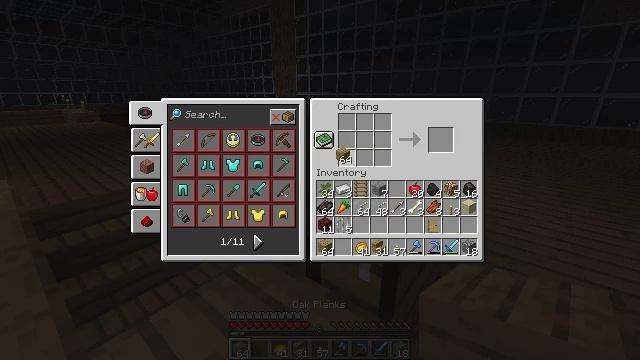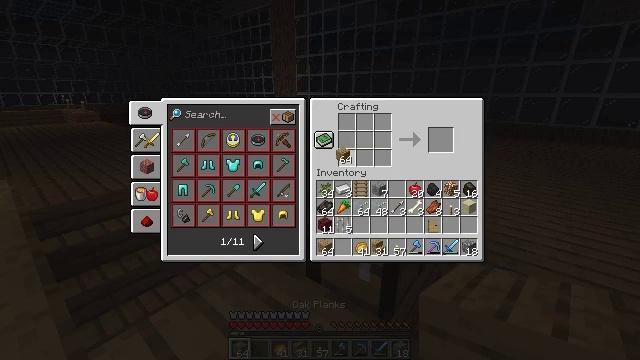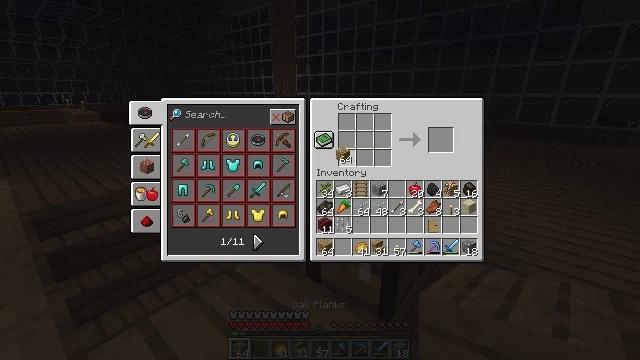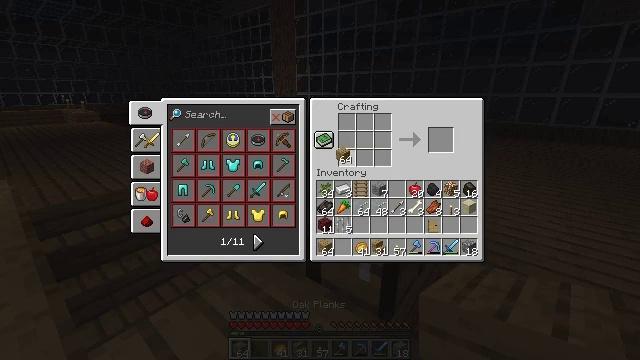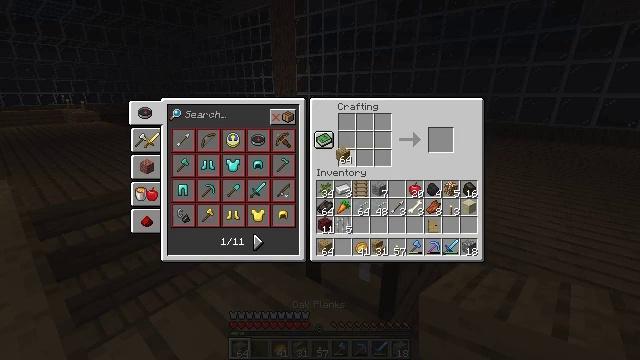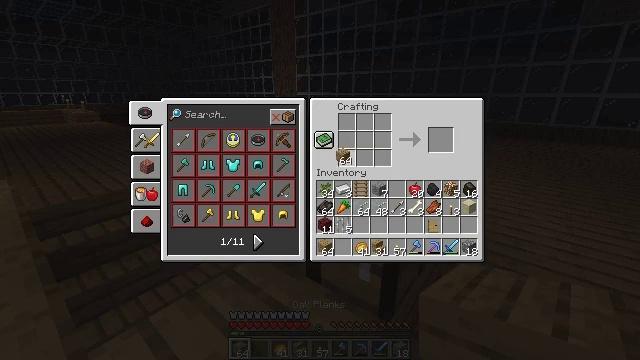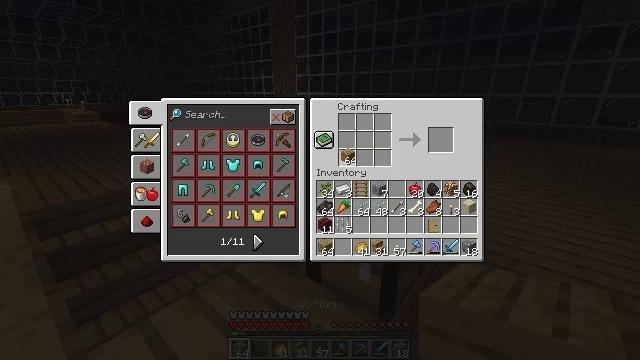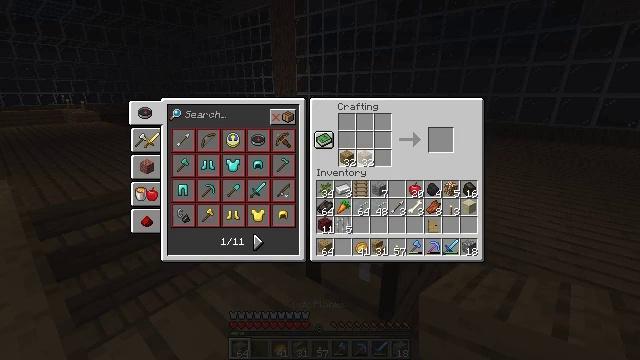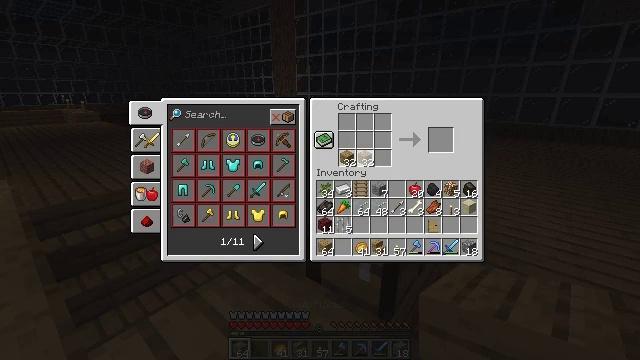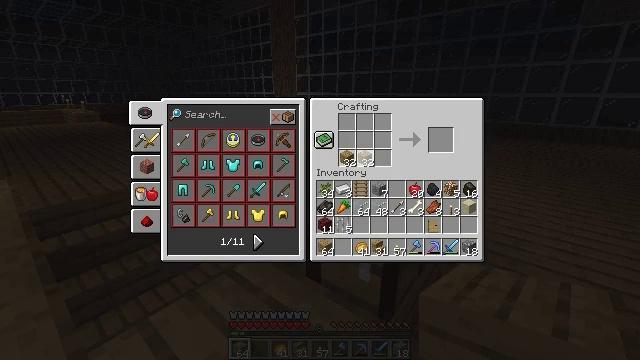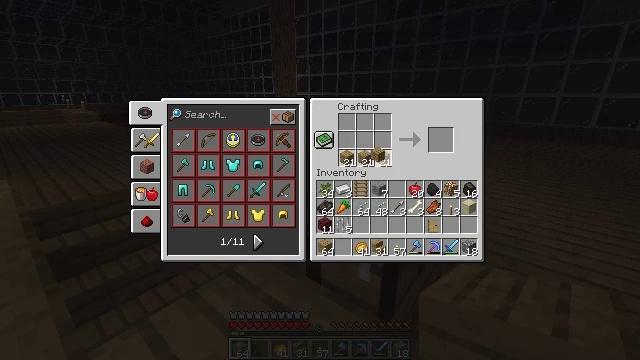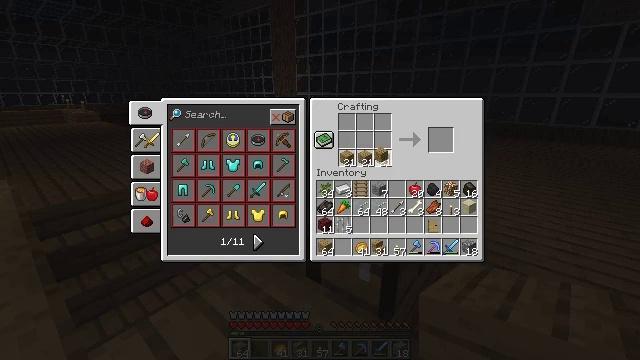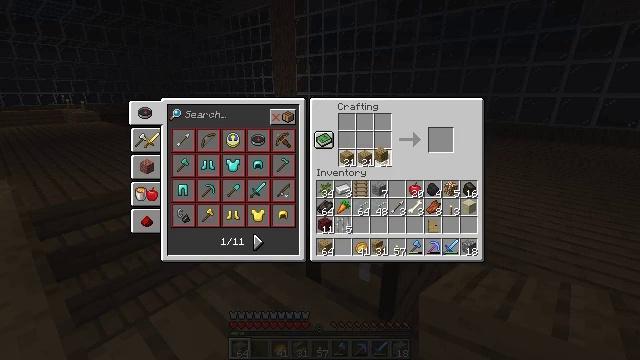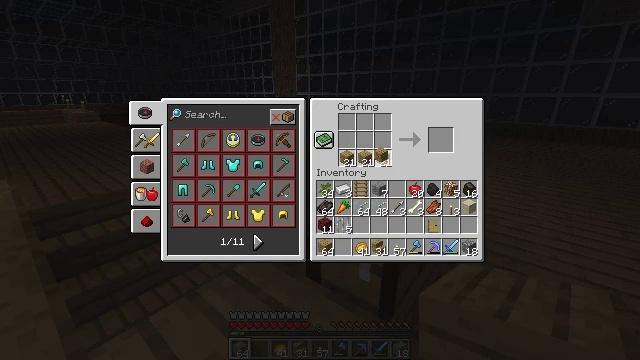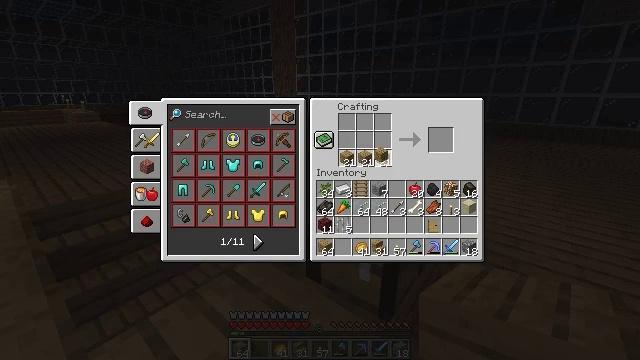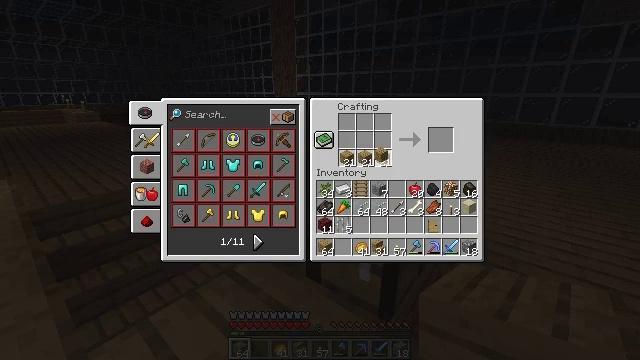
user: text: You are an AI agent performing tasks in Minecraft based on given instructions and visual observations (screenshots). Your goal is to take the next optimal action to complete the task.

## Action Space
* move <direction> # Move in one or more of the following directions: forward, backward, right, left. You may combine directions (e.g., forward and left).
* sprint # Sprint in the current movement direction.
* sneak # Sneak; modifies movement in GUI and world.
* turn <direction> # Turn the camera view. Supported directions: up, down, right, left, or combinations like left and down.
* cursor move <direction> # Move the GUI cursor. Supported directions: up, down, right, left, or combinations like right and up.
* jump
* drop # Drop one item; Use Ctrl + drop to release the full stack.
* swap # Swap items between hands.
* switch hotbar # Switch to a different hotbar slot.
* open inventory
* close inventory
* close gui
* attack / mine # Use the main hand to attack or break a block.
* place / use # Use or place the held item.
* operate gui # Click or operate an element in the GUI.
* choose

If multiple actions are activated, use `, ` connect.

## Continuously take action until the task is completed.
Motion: motion action
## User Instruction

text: Get an oak slab by crafting with planks.
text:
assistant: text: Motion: sneak
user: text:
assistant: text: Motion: sneak
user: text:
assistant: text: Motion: sneak, operate gui
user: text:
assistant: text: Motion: sneak, operate gui
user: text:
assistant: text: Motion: sneak, operate gui
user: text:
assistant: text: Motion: sneak, operate gui
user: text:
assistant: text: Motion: sneak, cursor move right, operate gui
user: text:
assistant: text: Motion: sneak, cursor move right, operate gui
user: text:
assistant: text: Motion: sneak, operate gui
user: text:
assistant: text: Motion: sneak, operate gui
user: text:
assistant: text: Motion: sneak, operate gui
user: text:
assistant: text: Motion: sneak, operate gui
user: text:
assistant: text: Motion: sneak, operate gui
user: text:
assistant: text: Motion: sneak, operate gui
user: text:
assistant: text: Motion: sneak, operate gui
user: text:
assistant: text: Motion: sneak, operate gui
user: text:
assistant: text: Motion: sneak, operate gui
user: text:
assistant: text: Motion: sneak, operate gui
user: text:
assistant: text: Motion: sneak, cursor move down
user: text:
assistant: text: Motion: sneak, cursor move down
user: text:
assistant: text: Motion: cursor move down
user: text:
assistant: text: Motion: cursor move left and down
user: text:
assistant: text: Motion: cursor move down
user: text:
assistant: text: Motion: cursor move left and down
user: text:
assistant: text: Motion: no_op
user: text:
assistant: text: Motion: no_op
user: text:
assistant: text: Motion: no_op
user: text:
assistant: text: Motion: no_op
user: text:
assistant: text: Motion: no_op
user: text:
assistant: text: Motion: no_op